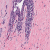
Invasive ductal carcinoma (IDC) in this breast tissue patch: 0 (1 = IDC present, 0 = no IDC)